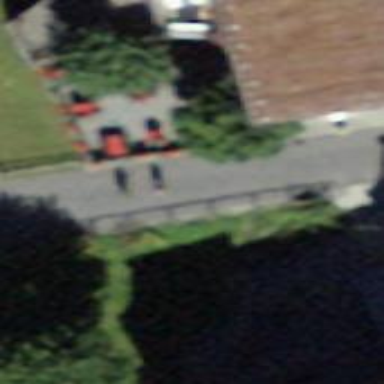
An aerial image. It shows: Restaurant.